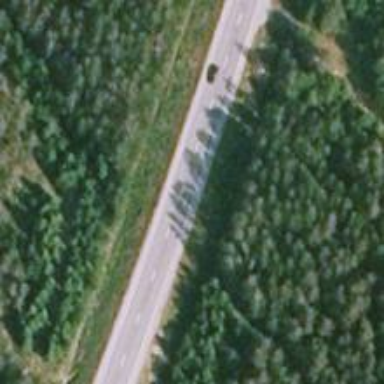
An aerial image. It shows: Asphalt road classified as trunk highway.